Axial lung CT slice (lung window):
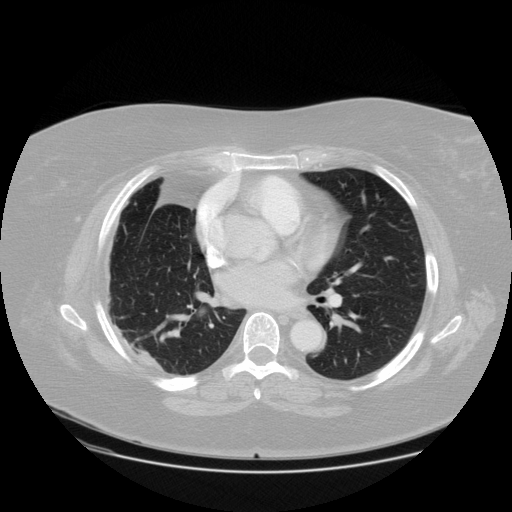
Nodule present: no